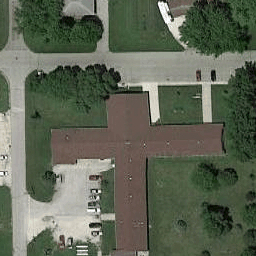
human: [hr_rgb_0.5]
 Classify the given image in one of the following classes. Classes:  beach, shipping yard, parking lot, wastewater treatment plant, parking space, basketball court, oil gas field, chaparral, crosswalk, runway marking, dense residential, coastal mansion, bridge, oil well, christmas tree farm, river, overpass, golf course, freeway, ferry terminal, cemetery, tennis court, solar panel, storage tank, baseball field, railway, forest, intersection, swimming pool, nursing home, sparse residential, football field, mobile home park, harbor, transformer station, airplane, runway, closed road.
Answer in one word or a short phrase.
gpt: nursing home